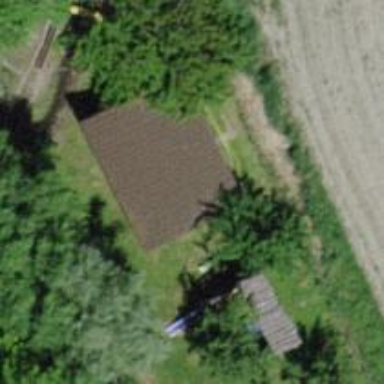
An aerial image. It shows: Shed building.